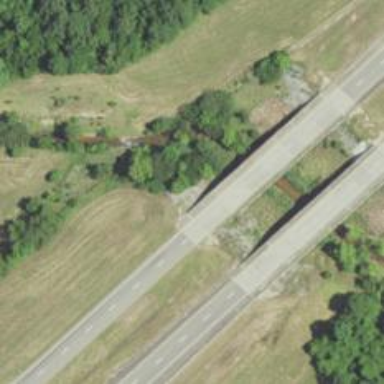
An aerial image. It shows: Trunk road bridge.